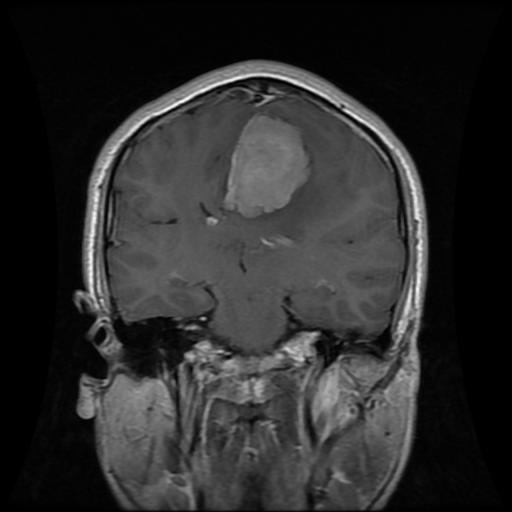
Label: meningioma